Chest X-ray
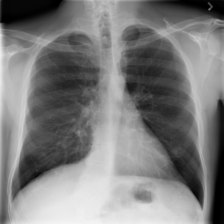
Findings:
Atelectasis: negative
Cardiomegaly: negative
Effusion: negative
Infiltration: negative
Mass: negative
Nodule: negative
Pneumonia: negative
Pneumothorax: negative
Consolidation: negative
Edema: negative
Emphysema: negative
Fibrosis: negative
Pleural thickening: negative
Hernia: negative